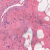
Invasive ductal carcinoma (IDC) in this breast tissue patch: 0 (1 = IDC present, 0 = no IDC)